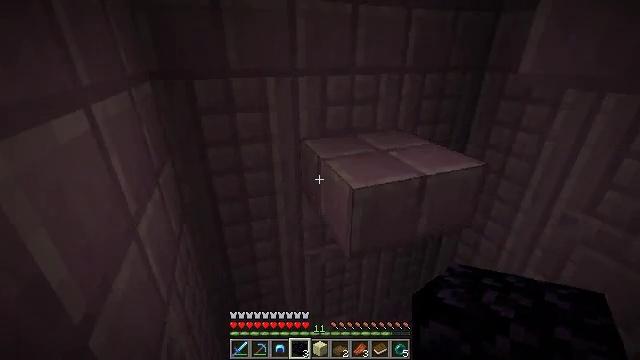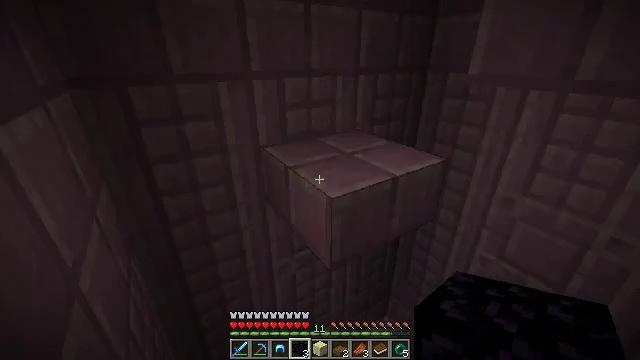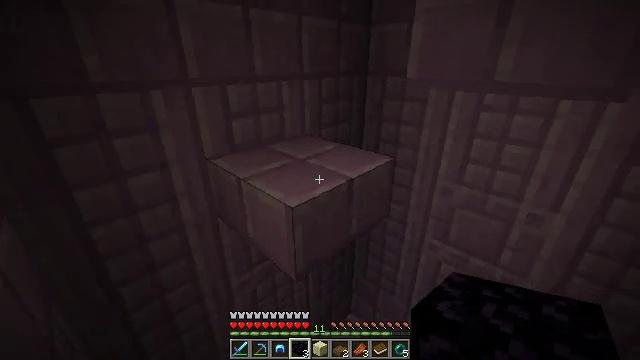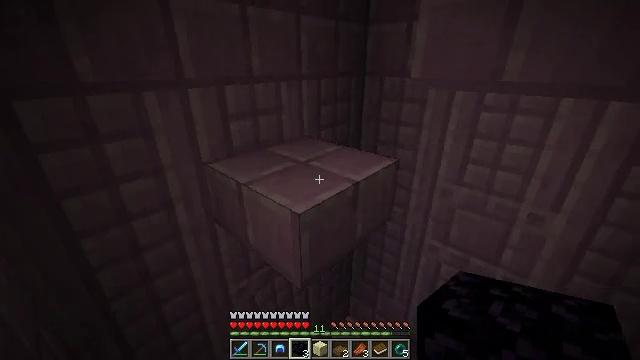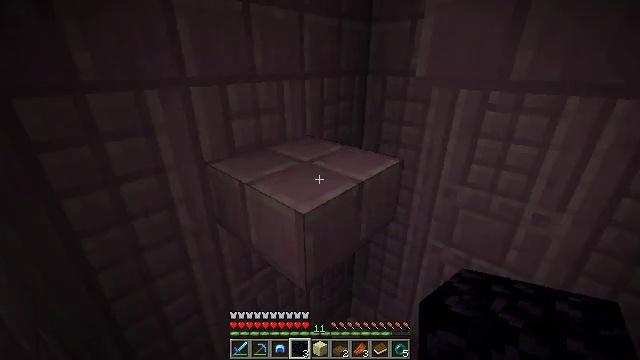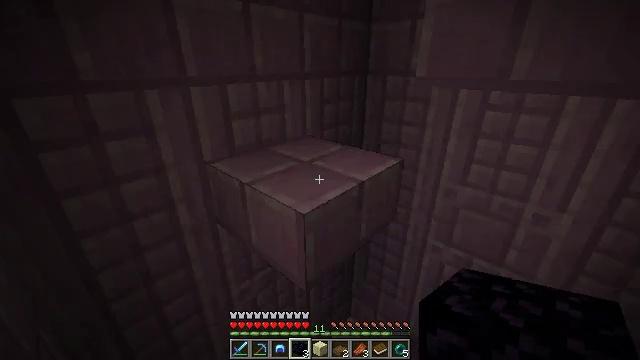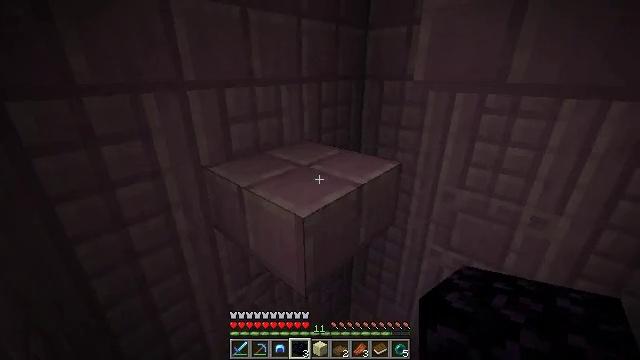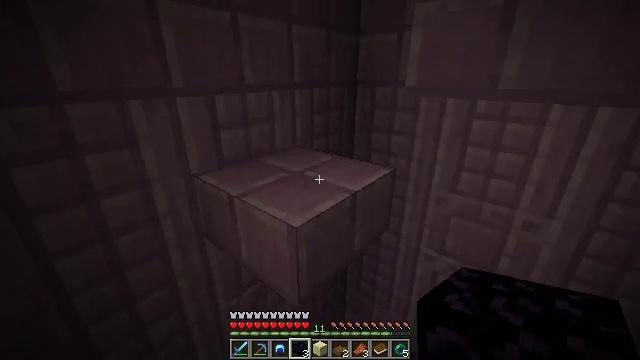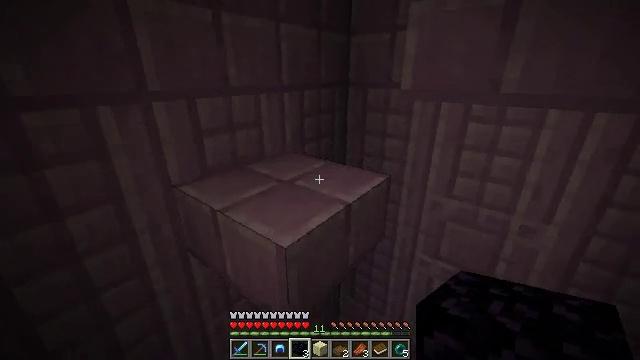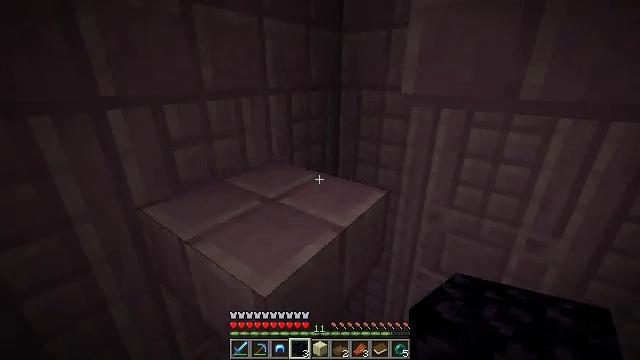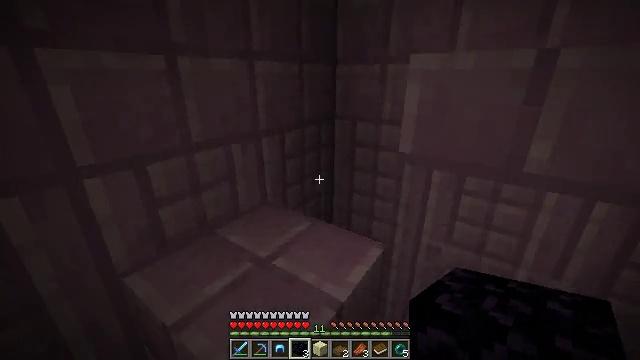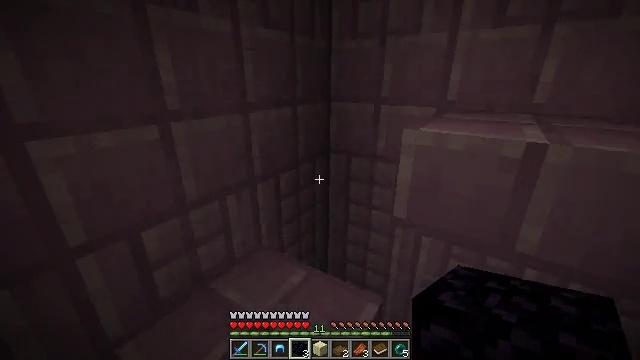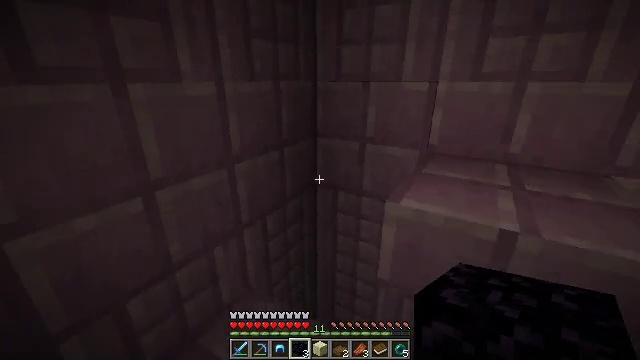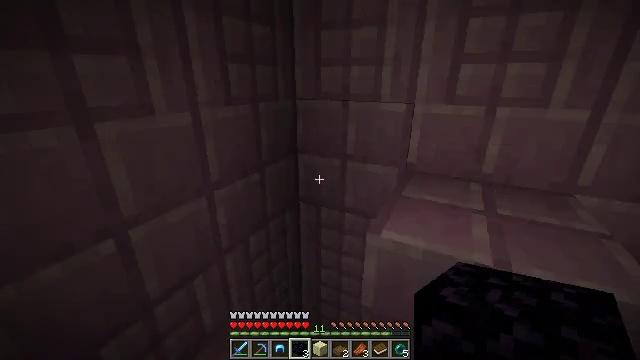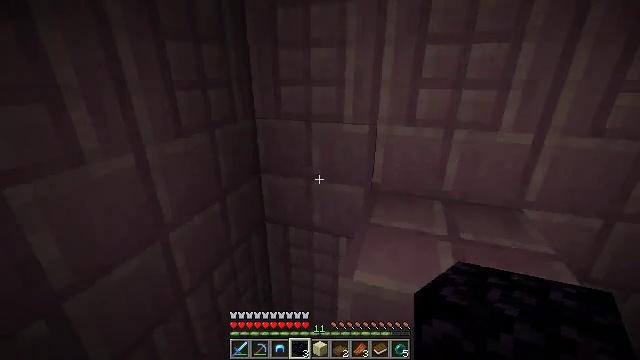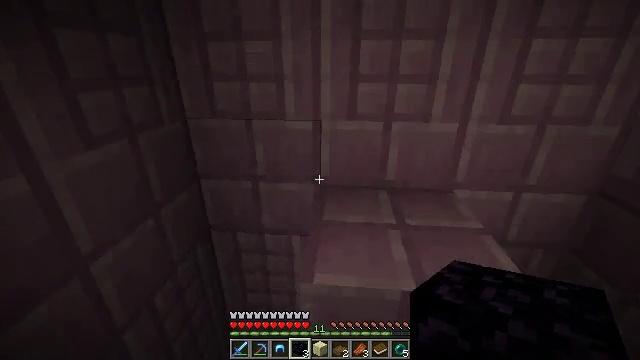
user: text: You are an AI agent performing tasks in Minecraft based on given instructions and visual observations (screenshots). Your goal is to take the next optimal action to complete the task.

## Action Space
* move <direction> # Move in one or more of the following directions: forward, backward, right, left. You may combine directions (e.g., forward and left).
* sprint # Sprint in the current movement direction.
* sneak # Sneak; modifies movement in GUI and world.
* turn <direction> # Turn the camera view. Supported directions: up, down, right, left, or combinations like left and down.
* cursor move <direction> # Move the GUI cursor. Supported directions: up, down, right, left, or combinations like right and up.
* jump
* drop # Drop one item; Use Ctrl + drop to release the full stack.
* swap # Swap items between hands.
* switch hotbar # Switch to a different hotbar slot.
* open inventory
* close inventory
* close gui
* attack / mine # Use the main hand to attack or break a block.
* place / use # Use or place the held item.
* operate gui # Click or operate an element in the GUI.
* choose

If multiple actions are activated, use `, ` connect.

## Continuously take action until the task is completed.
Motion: motion action
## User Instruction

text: Attack the purpur slab to gather it.
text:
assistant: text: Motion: move forward, turn right
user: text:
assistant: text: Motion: turn right
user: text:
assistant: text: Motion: turn right
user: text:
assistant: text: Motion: no_op
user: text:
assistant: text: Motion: no_op
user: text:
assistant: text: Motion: turn up
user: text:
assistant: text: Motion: move forward, turn right and up
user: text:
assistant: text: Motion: move forward, turn right
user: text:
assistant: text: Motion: move forward, turn right
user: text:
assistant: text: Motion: move forward, turn right, jump
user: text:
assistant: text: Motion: move forward and move left, turn right, jump
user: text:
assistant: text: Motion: move forward and move left, turn right, jump
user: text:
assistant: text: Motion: move forward and move left, turn right, jump
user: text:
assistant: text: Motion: move forward and move left, turn right and down
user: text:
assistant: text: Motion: move forward and move left, turn right and down
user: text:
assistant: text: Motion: move forward and move left, turn right
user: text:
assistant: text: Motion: move forward and move left, turn right
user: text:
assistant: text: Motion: move forward and move left, turn right
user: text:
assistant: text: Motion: turn right
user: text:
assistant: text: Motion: no_op
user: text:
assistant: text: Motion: no_op
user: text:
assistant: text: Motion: no_op
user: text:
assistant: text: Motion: move forward, turn up
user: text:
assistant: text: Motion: move forward, turn right, jump
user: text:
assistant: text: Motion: move forward, jump
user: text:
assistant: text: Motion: move forward and move left, jump
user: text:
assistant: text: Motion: move forward and move left, jump
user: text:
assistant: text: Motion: move forward and move left, turn right, jump
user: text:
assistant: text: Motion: move forward and move left, turn right
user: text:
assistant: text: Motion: move forward and move left, turn right